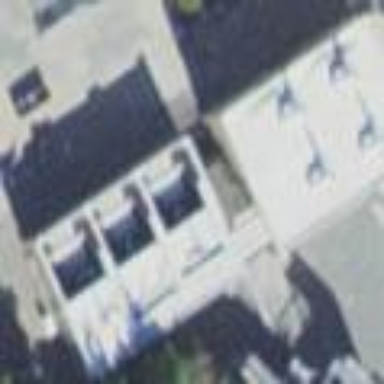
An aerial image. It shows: Distribution power substation located in building.